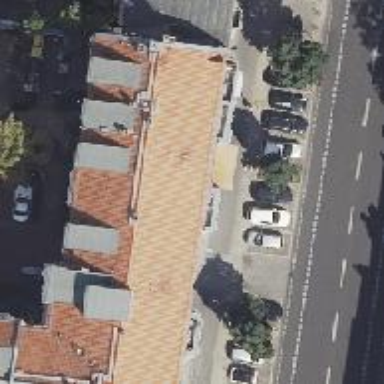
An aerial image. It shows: Restaurant.